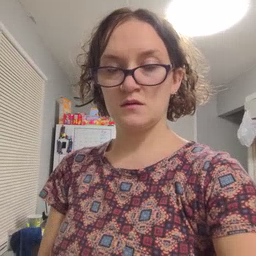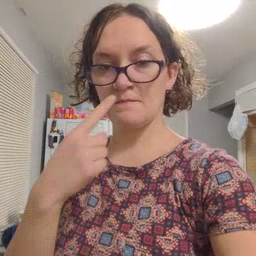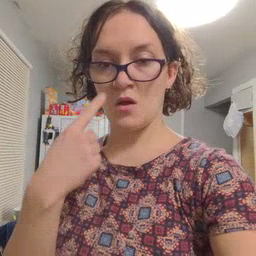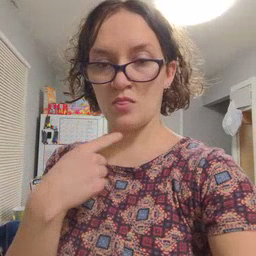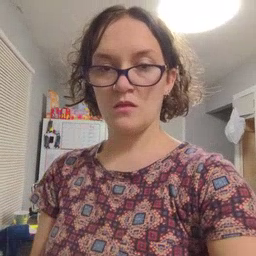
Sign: mouth